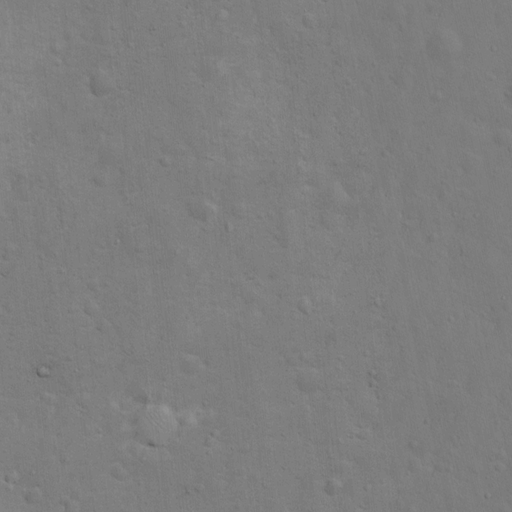
Classes present: Background